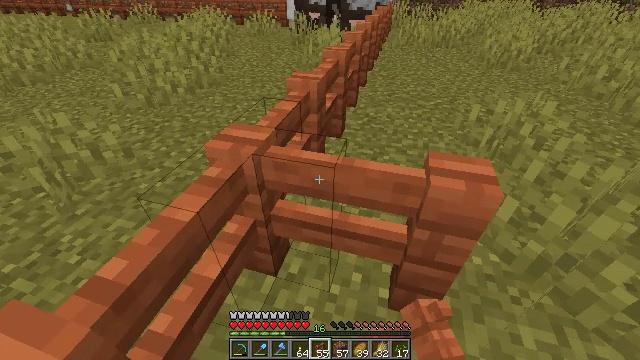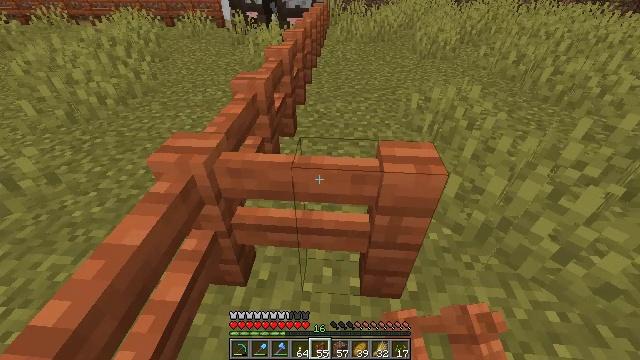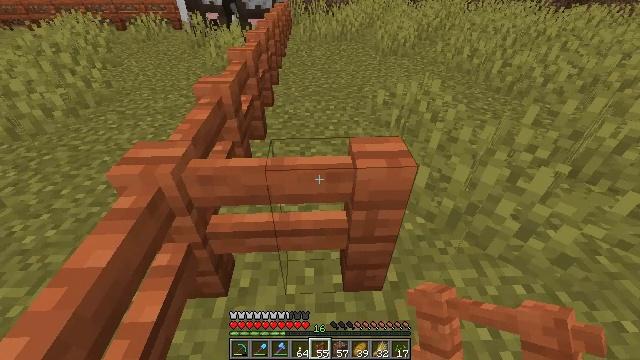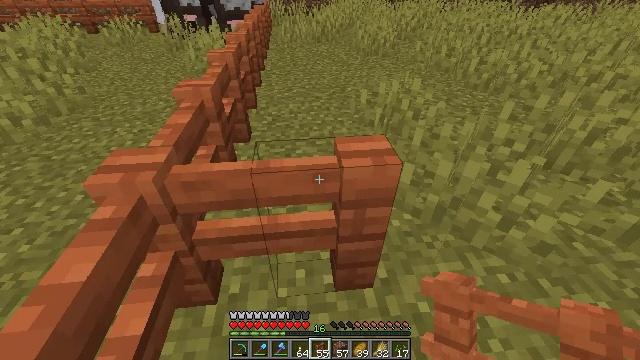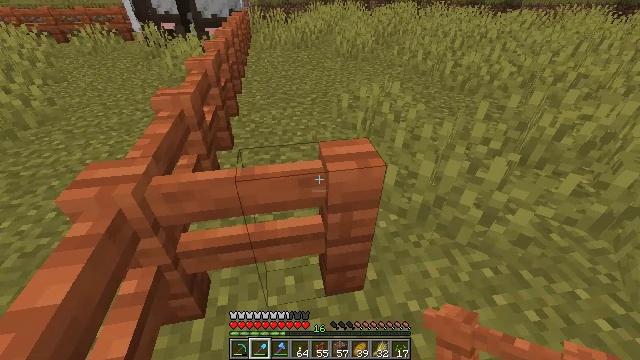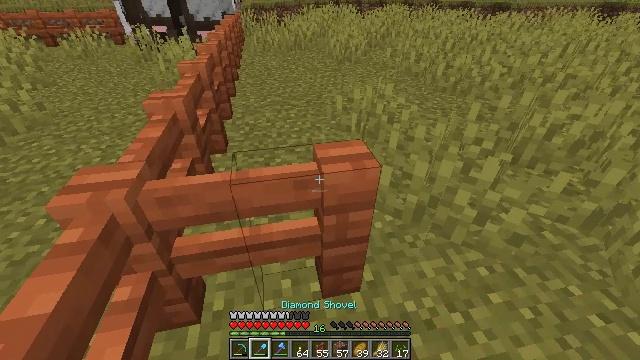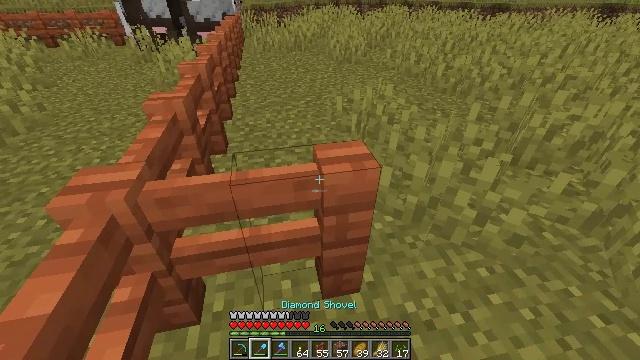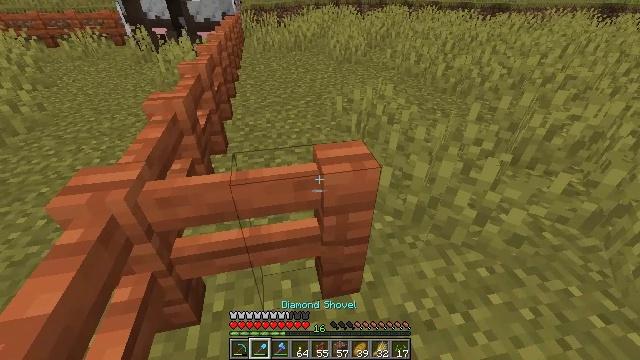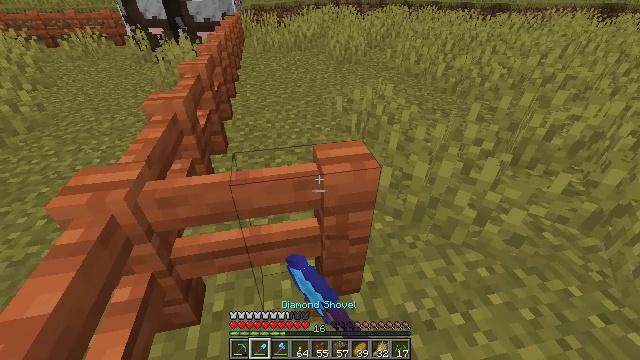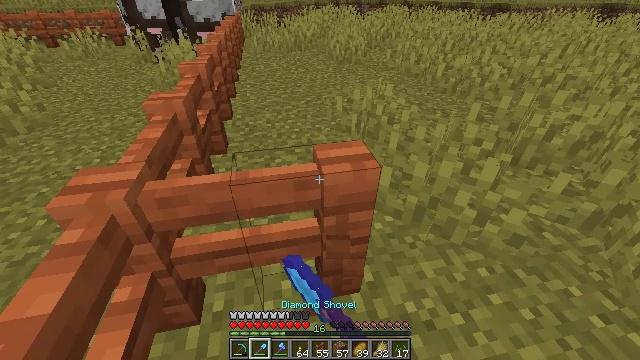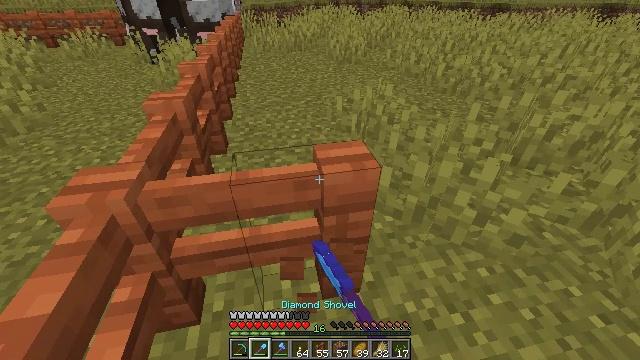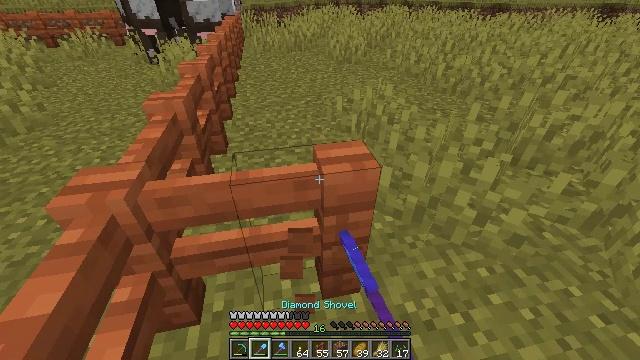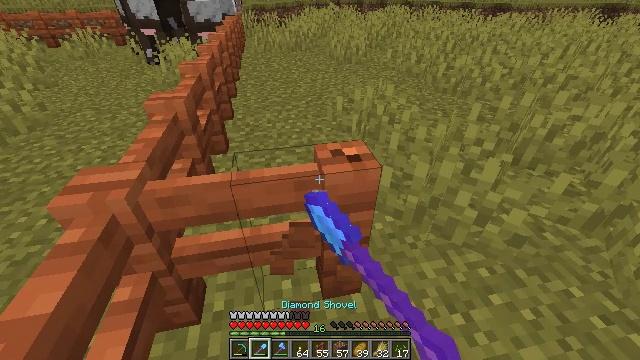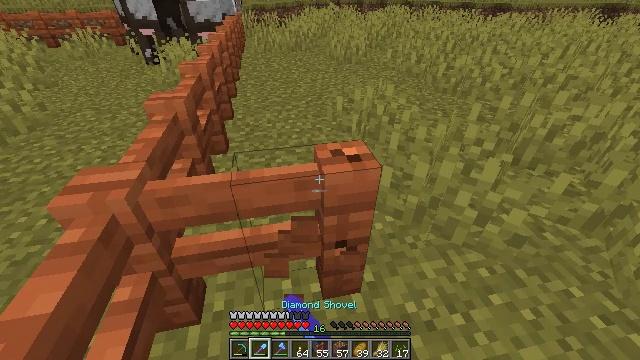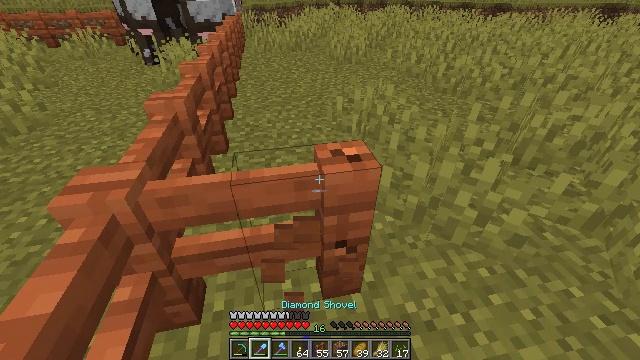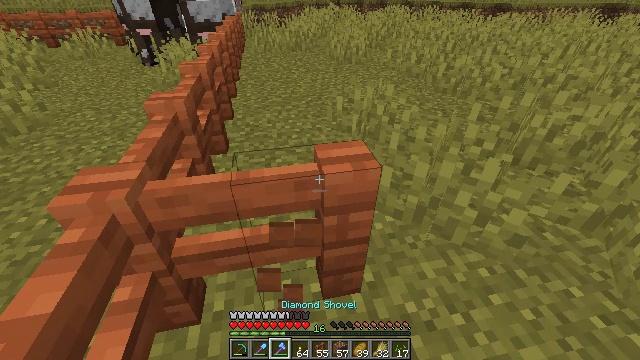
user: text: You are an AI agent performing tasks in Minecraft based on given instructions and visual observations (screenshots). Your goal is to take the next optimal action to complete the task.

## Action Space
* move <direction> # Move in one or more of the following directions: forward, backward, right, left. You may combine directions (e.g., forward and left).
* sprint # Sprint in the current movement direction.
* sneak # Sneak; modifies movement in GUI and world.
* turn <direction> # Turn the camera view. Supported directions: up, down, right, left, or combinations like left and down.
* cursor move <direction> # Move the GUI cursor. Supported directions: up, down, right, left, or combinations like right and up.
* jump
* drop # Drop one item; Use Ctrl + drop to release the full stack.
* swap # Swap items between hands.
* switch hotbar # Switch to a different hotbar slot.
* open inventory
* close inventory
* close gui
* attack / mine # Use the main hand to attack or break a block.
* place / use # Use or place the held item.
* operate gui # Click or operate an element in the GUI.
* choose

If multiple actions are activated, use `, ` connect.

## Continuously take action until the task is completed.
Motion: motion action
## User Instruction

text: Gather the acacia fence.
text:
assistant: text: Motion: turn right
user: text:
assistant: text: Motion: turn right
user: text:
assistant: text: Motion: turn right
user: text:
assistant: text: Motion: turn right and up, switch to hotbar 2
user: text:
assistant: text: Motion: turn right, switch to hotbar 2
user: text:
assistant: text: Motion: switch to hotbar 2
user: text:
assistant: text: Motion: attack / mine, switch to hotbar 2
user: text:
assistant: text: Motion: attack / mine
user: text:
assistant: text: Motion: attack / mine
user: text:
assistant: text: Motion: attack / mine
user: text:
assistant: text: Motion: attack / mine
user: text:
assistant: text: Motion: attack / mine
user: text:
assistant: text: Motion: attack / mine
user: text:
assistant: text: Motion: attack / mine
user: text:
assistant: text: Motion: attack / mine, switch to hotbar 3
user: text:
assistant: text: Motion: attack / mine, switch to hotbar 3
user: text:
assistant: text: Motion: attack / mine, switch to hotbar 3
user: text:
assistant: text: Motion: attack / mine, switch to hotbar 3
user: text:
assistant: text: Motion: attack / mine
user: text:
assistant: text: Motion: attack / mine
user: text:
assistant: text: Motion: attack / mine
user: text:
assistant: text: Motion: attack / mine
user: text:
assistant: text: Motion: attack / mine
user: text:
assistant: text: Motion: attack / mine
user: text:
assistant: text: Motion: attack / mine